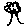
Label: tree